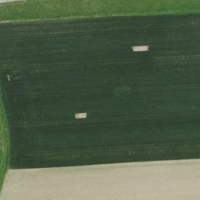
EUNIS habitat code: 52
Species observed at this site:
Oedemera nobilis